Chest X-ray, PA view. Patient: 58 years old, sex M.
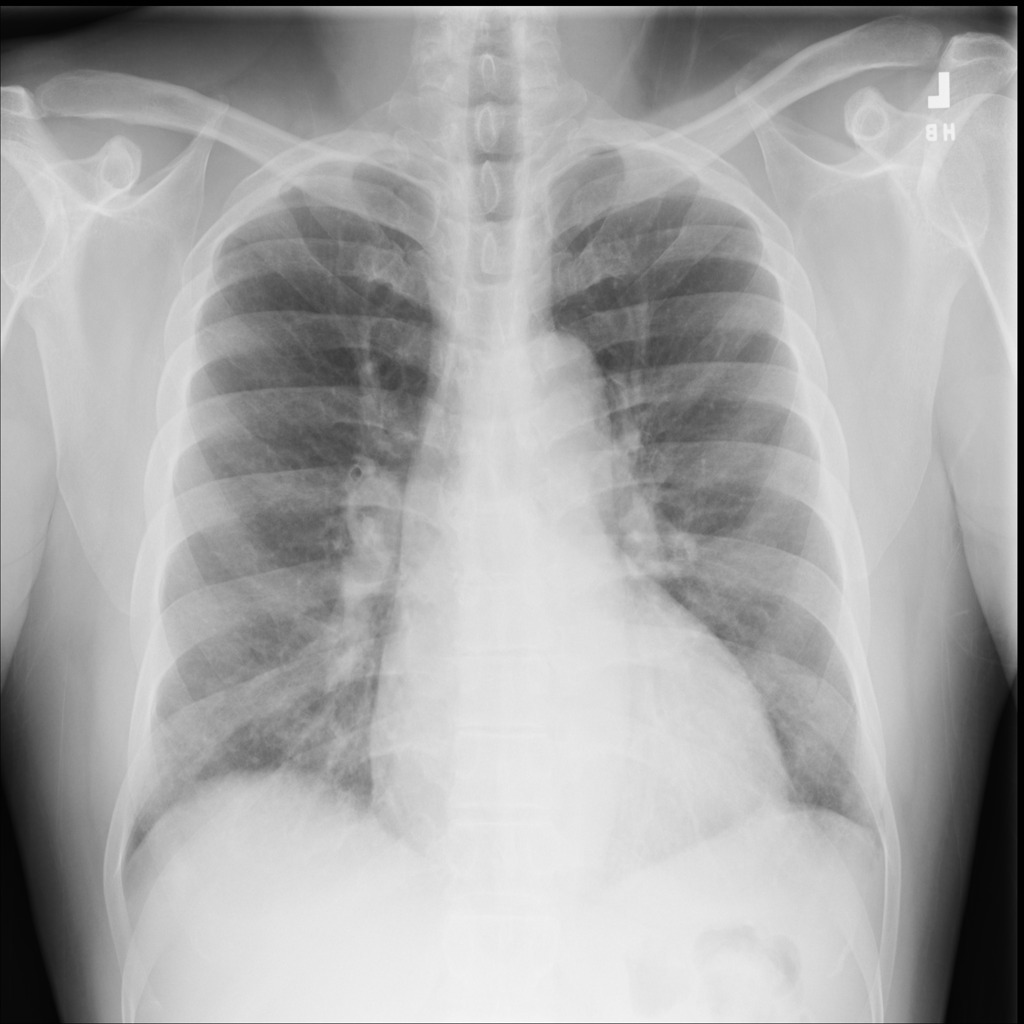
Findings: Pleural_Thickening